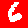
Digit: 6